Question:
can push by command line not show any file and make uninstall to git and install again same problem
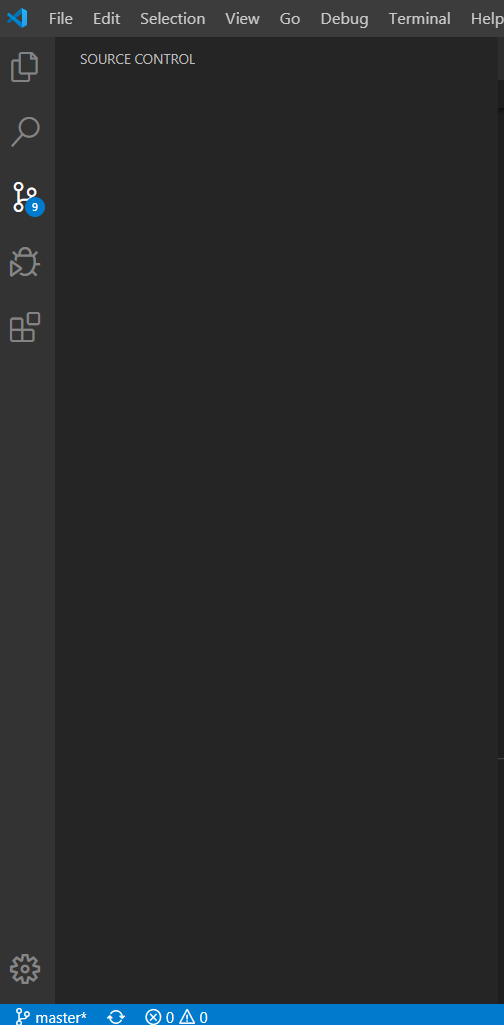
Answer: Check first what the Visual Studio command 'Git > Show Git Output' returns.
Then try and open from your Visual Studio one file of your current local Git repository, and check if the "Source Control" view remains empty.
A better detection of the Git installation is discussed in <URL>.
The OP <URL> helps.